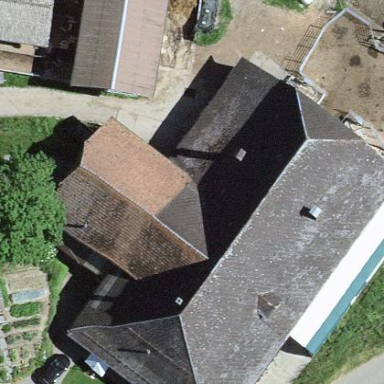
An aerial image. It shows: Farm building.